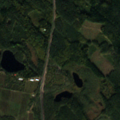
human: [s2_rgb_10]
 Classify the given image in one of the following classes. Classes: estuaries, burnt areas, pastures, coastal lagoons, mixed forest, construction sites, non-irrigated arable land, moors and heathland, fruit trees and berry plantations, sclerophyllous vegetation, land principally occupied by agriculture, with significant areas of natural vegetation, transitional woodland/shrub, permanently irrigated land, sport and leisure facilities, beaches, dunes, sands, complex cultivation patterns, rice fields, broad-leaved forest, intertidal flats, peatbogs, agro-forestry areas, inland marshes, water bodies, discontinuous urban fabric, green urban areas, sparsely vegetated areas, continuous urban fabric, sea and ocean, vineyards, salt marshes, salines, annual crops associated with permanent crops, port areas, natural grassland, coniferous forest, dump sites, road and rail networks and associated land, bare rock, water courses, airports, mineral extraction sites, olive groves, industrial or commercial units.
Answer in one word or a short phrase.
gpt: coniferous forest, mixed forest, transitional woodland/shrub